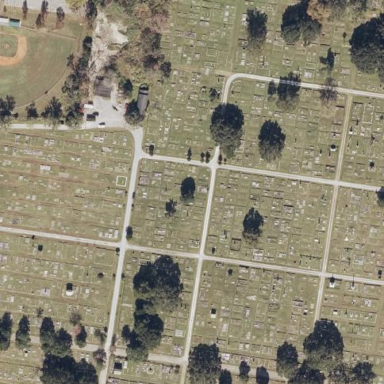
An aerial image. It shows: Sector within cemetery.